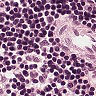
Metastatic tissue present: no